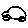
Label: car